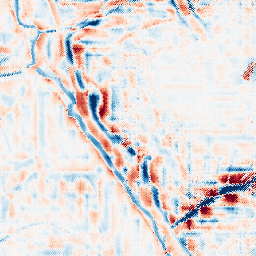
Category: wavelet
Decomposition family: wavelet_reverse_biorthogonal
Decomposition parameters: wavelet: rbio2.4
level: 4
Upsampling method: regularized
Upsampling parameters: scale: 4
lambda_reg: 0.1
Upsampling scale: 4